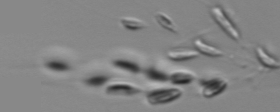
Label: Dinobryon